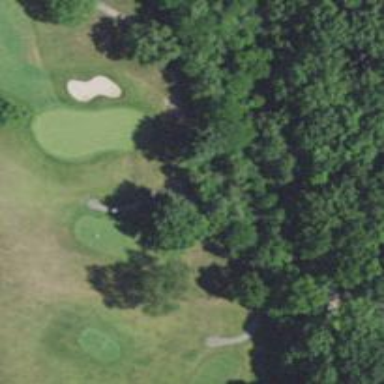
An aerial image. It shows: Pathway for golfing.